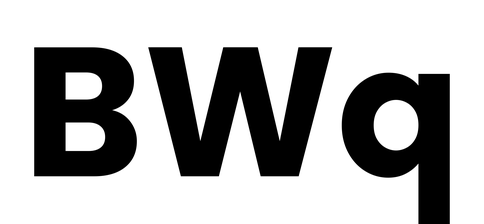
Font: Poppins-Bold